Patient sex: M
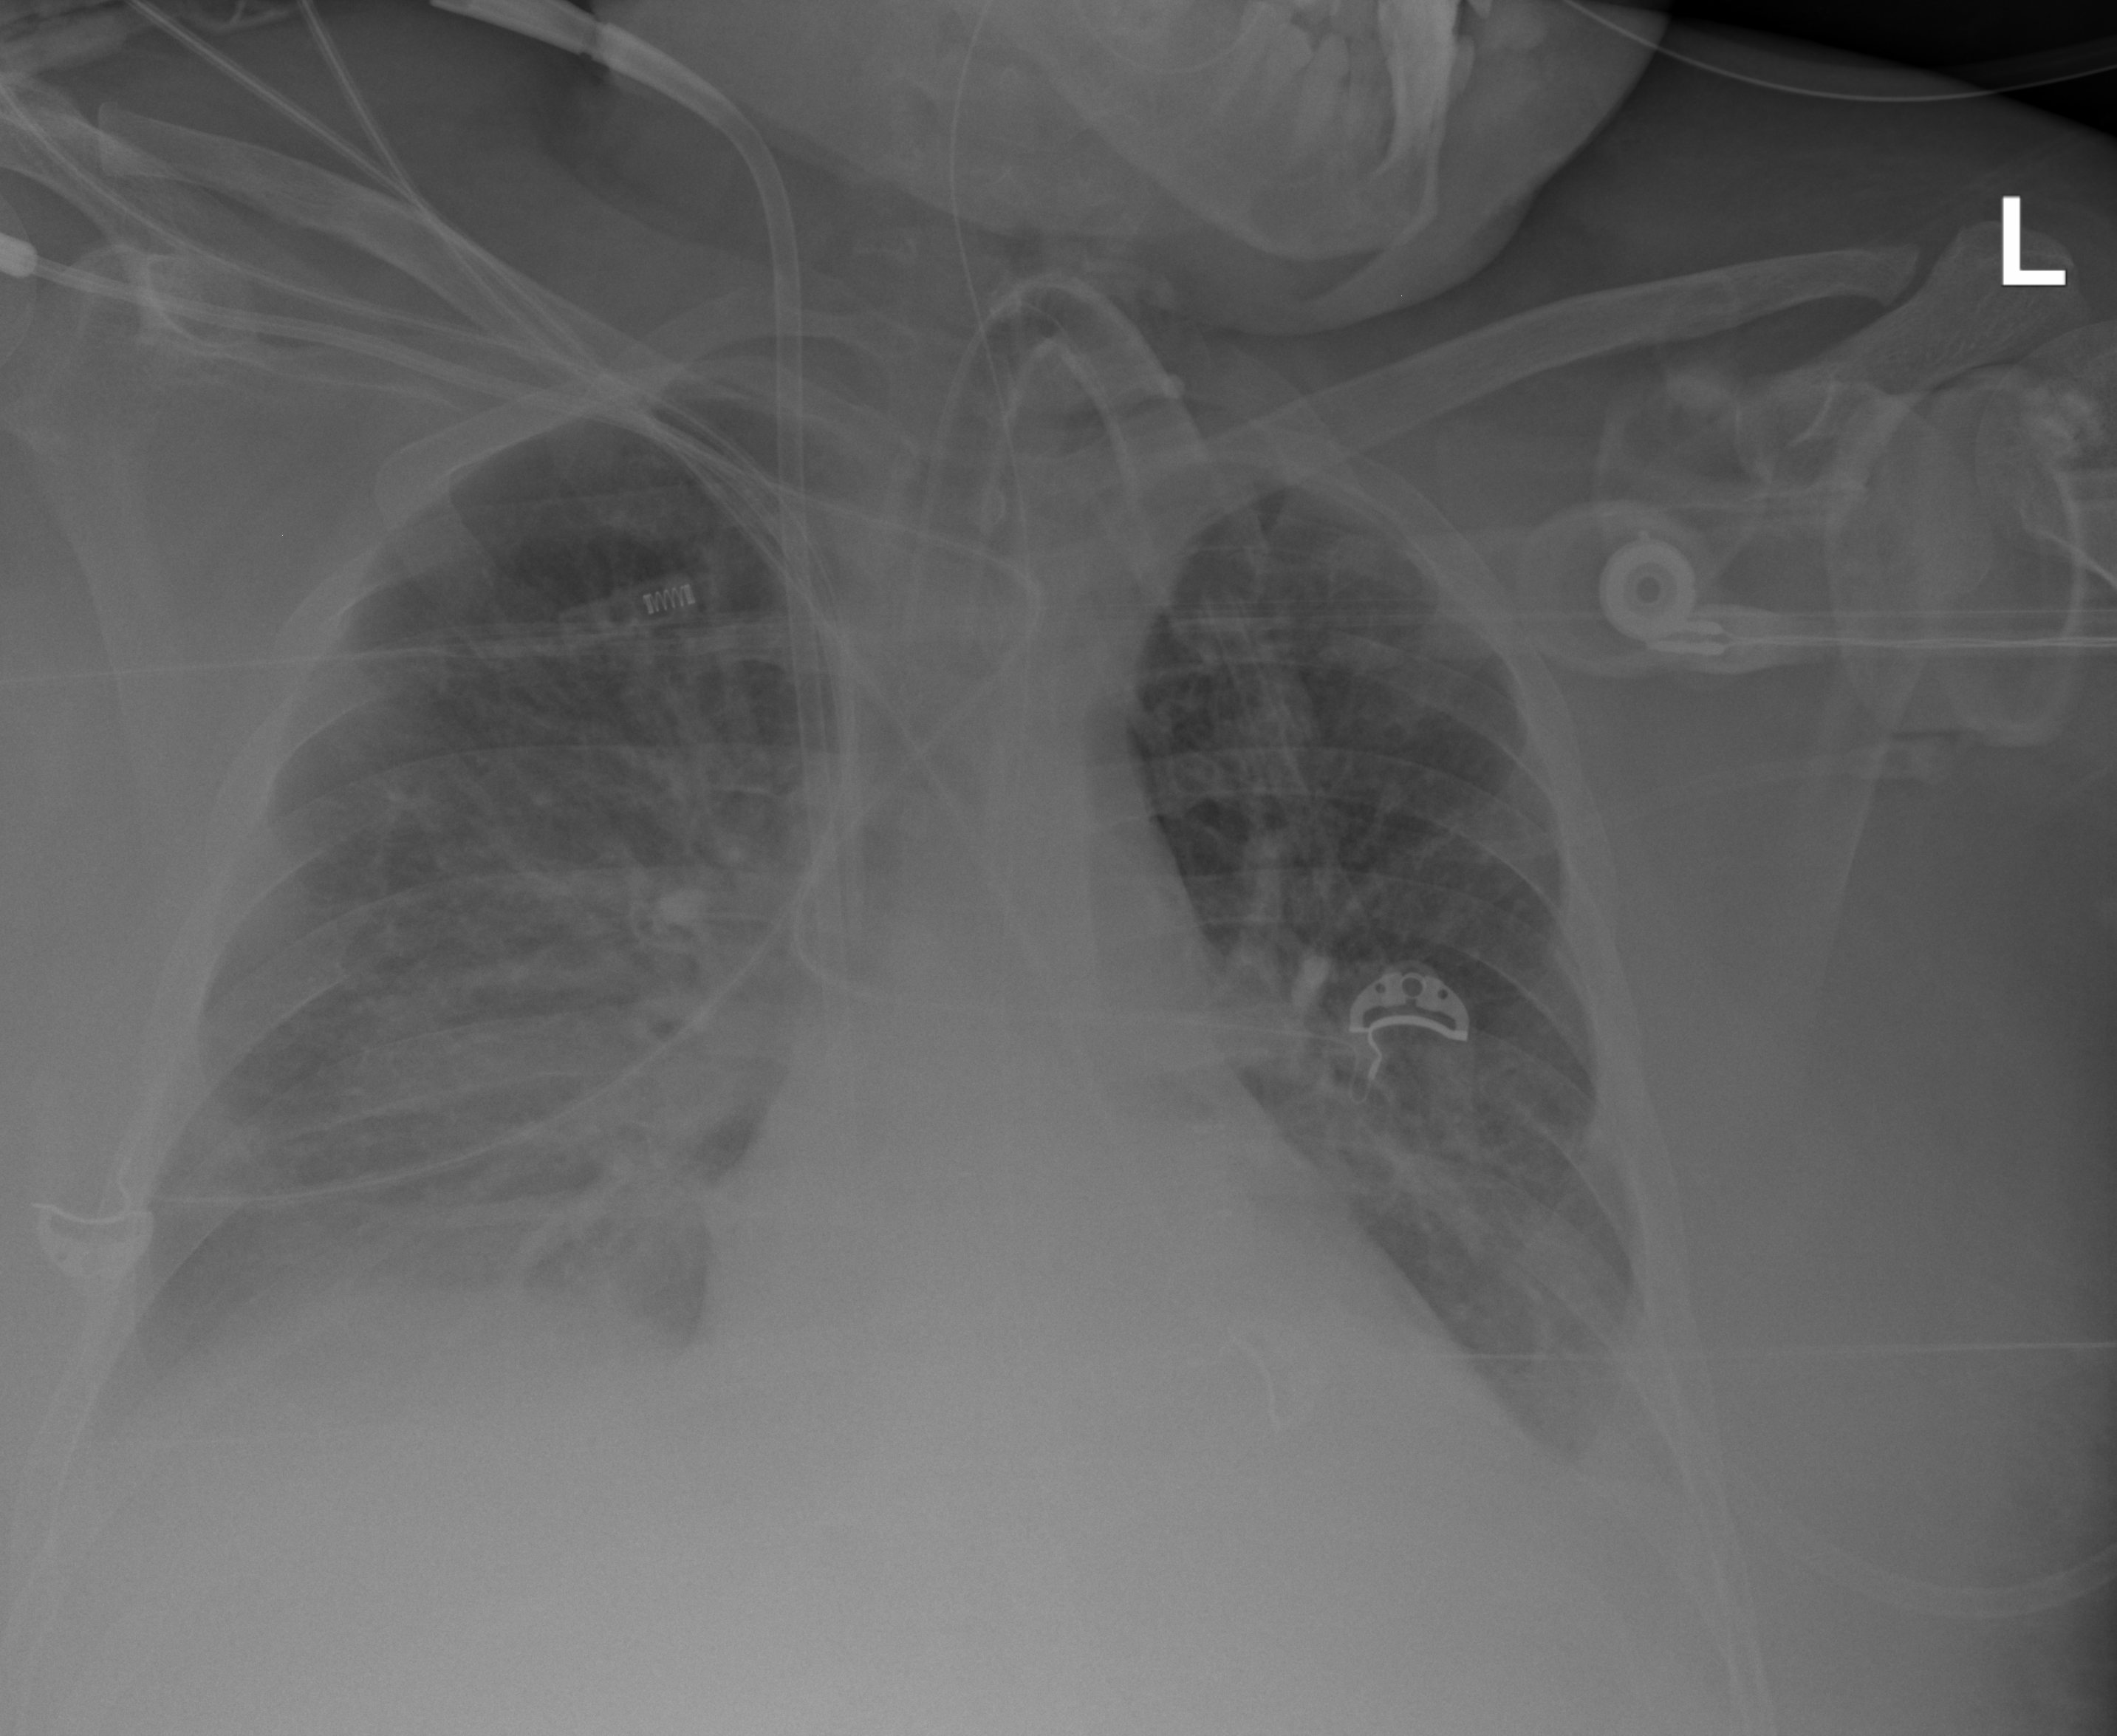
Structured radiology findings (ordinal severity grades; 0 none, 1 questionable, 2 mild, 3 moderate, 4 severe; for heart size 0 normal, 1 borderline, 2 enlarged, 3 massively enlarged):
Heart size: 1
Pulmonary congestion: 0
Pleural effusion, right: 2
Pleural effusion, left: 2
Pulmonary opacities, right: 0
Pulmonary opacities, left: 0
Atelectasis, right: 2
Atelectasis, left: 2